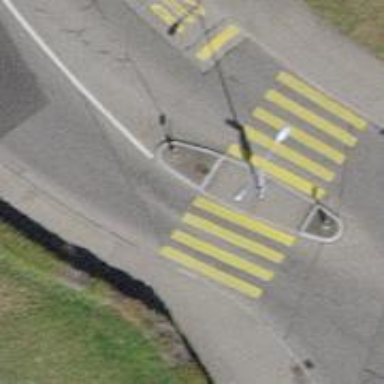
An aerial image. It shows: Uncontrolled zebra crossing with pedestrian island.